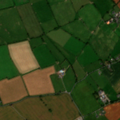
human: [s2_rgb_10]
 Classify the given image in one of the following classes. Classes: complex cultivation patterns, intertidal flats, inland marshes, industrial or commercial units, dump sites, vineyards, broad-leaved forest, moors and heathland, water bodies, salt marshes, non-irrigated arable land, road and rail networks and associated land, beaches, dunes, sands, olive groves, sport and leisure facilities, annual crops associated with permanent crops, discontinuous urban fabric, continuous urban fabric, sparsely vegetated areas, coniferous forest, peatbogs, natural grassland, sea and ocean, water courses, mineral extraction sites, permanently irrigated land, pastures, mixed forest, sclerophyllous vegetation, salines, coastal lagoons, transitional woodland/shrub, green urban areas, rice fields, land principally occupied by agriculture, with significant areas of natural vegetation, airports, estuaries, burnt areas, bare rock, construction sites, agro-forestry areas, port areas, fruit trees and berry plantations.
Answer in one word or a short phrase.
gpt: non-irrigated arable land, pastures